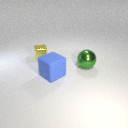
large blue rubber cube in front of small yellow metal cube